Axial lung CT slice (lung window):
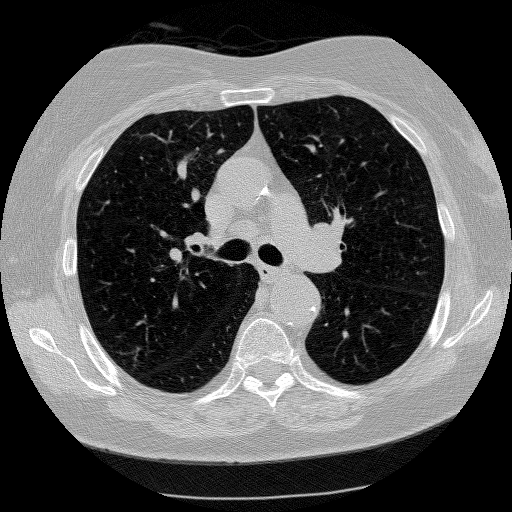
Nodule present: no